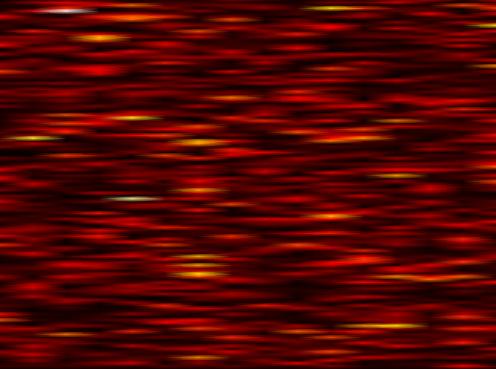
Label: FBMC